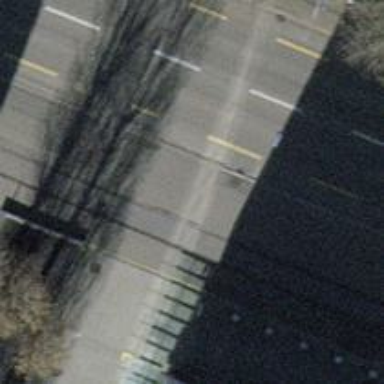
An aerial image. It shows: Unmarked crossing with traffic calming table on the road.